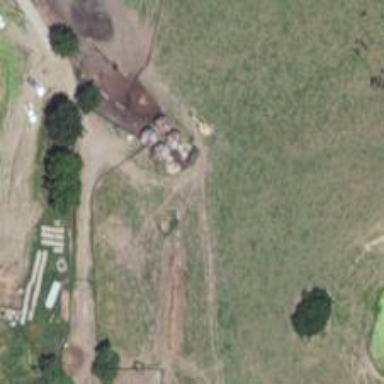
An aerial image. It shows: Silo.